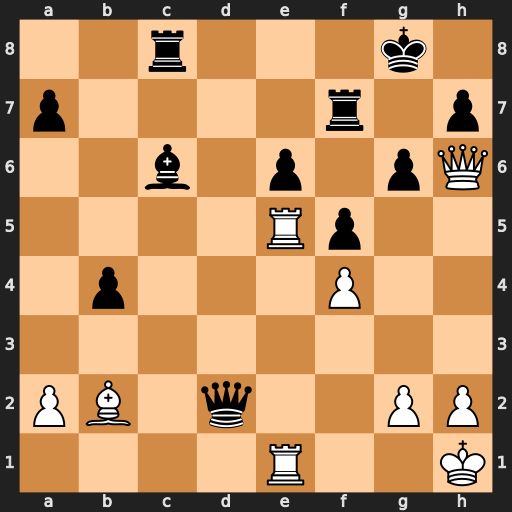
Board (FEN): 2r3k1/p4r1p/2b1p1pQ/4Rp2/1p3P2/8/PB1q2PP/4R2K
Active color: w
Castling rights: -
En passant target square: -
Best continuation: R5e2